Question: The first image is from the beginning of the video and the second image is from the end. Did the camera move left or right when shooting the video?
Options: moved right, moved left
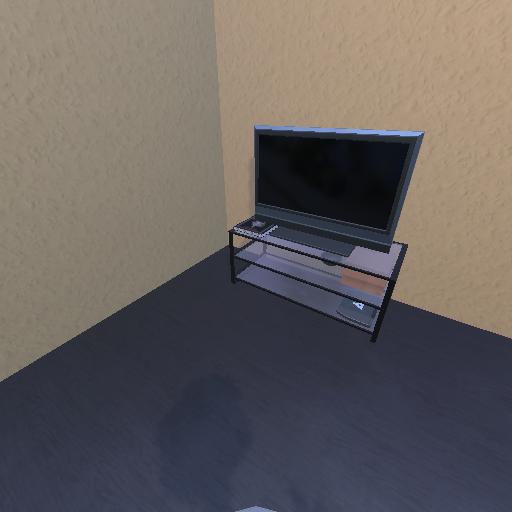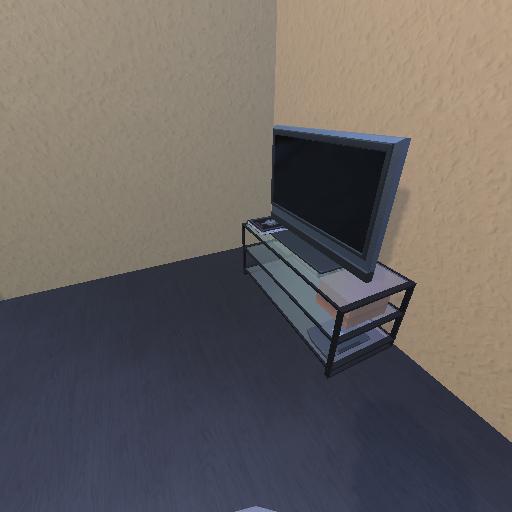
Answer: moved right